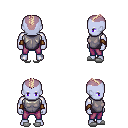
a pixel art fantasy rpg character, male body template, dark elf, purple skin, steel chest armor, magenta pants, white blonde short mohawk hairstyle, cloth bracers, white slippers, four views (front, back, left, right), 2x2 character sprite sheet, small pixel art, hard edges, no anti-aliasing